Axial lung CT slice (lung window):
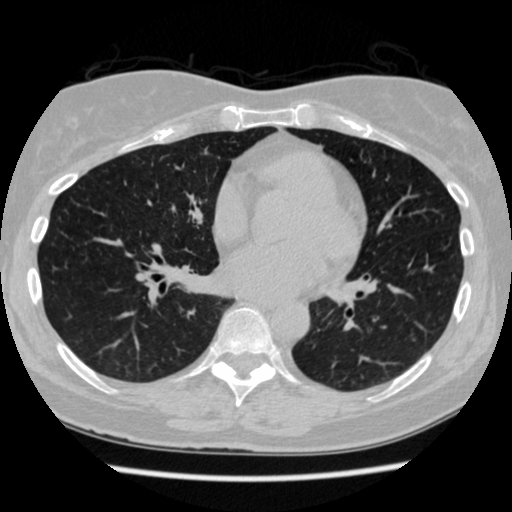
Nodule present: no